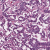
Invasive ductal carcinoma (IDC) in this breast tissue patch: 1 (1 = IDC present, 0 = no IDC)